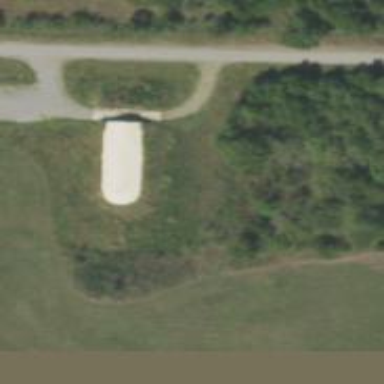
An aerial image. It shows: Military bunker.